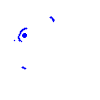
Particle: pion